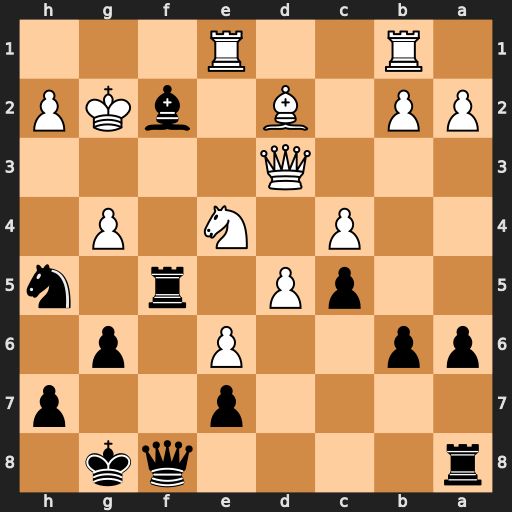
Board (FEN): r4qk1/4p2p/pp2P1p1/2pP1r1n/2P1N1P1/3Q4/PP1B1bKP/1R2R3
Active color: b
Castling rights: -
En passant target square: -
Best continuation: Bxe1 Rxe1 Nf4+ Bxf4 Rxf4